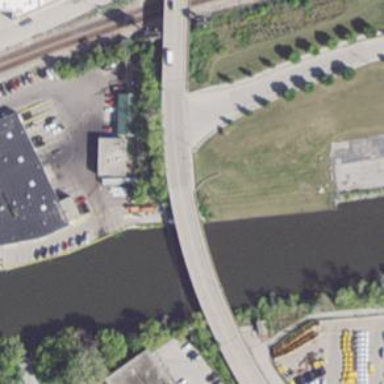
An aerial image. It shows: Cantilever footway bridge.